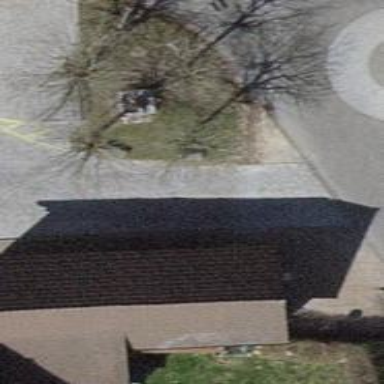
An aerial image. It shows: Post box.